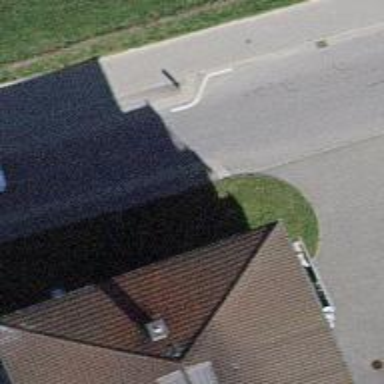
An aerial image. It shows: Sidewalk leading to platform for public transport.